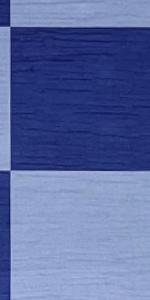
Label: Empty